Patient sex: F
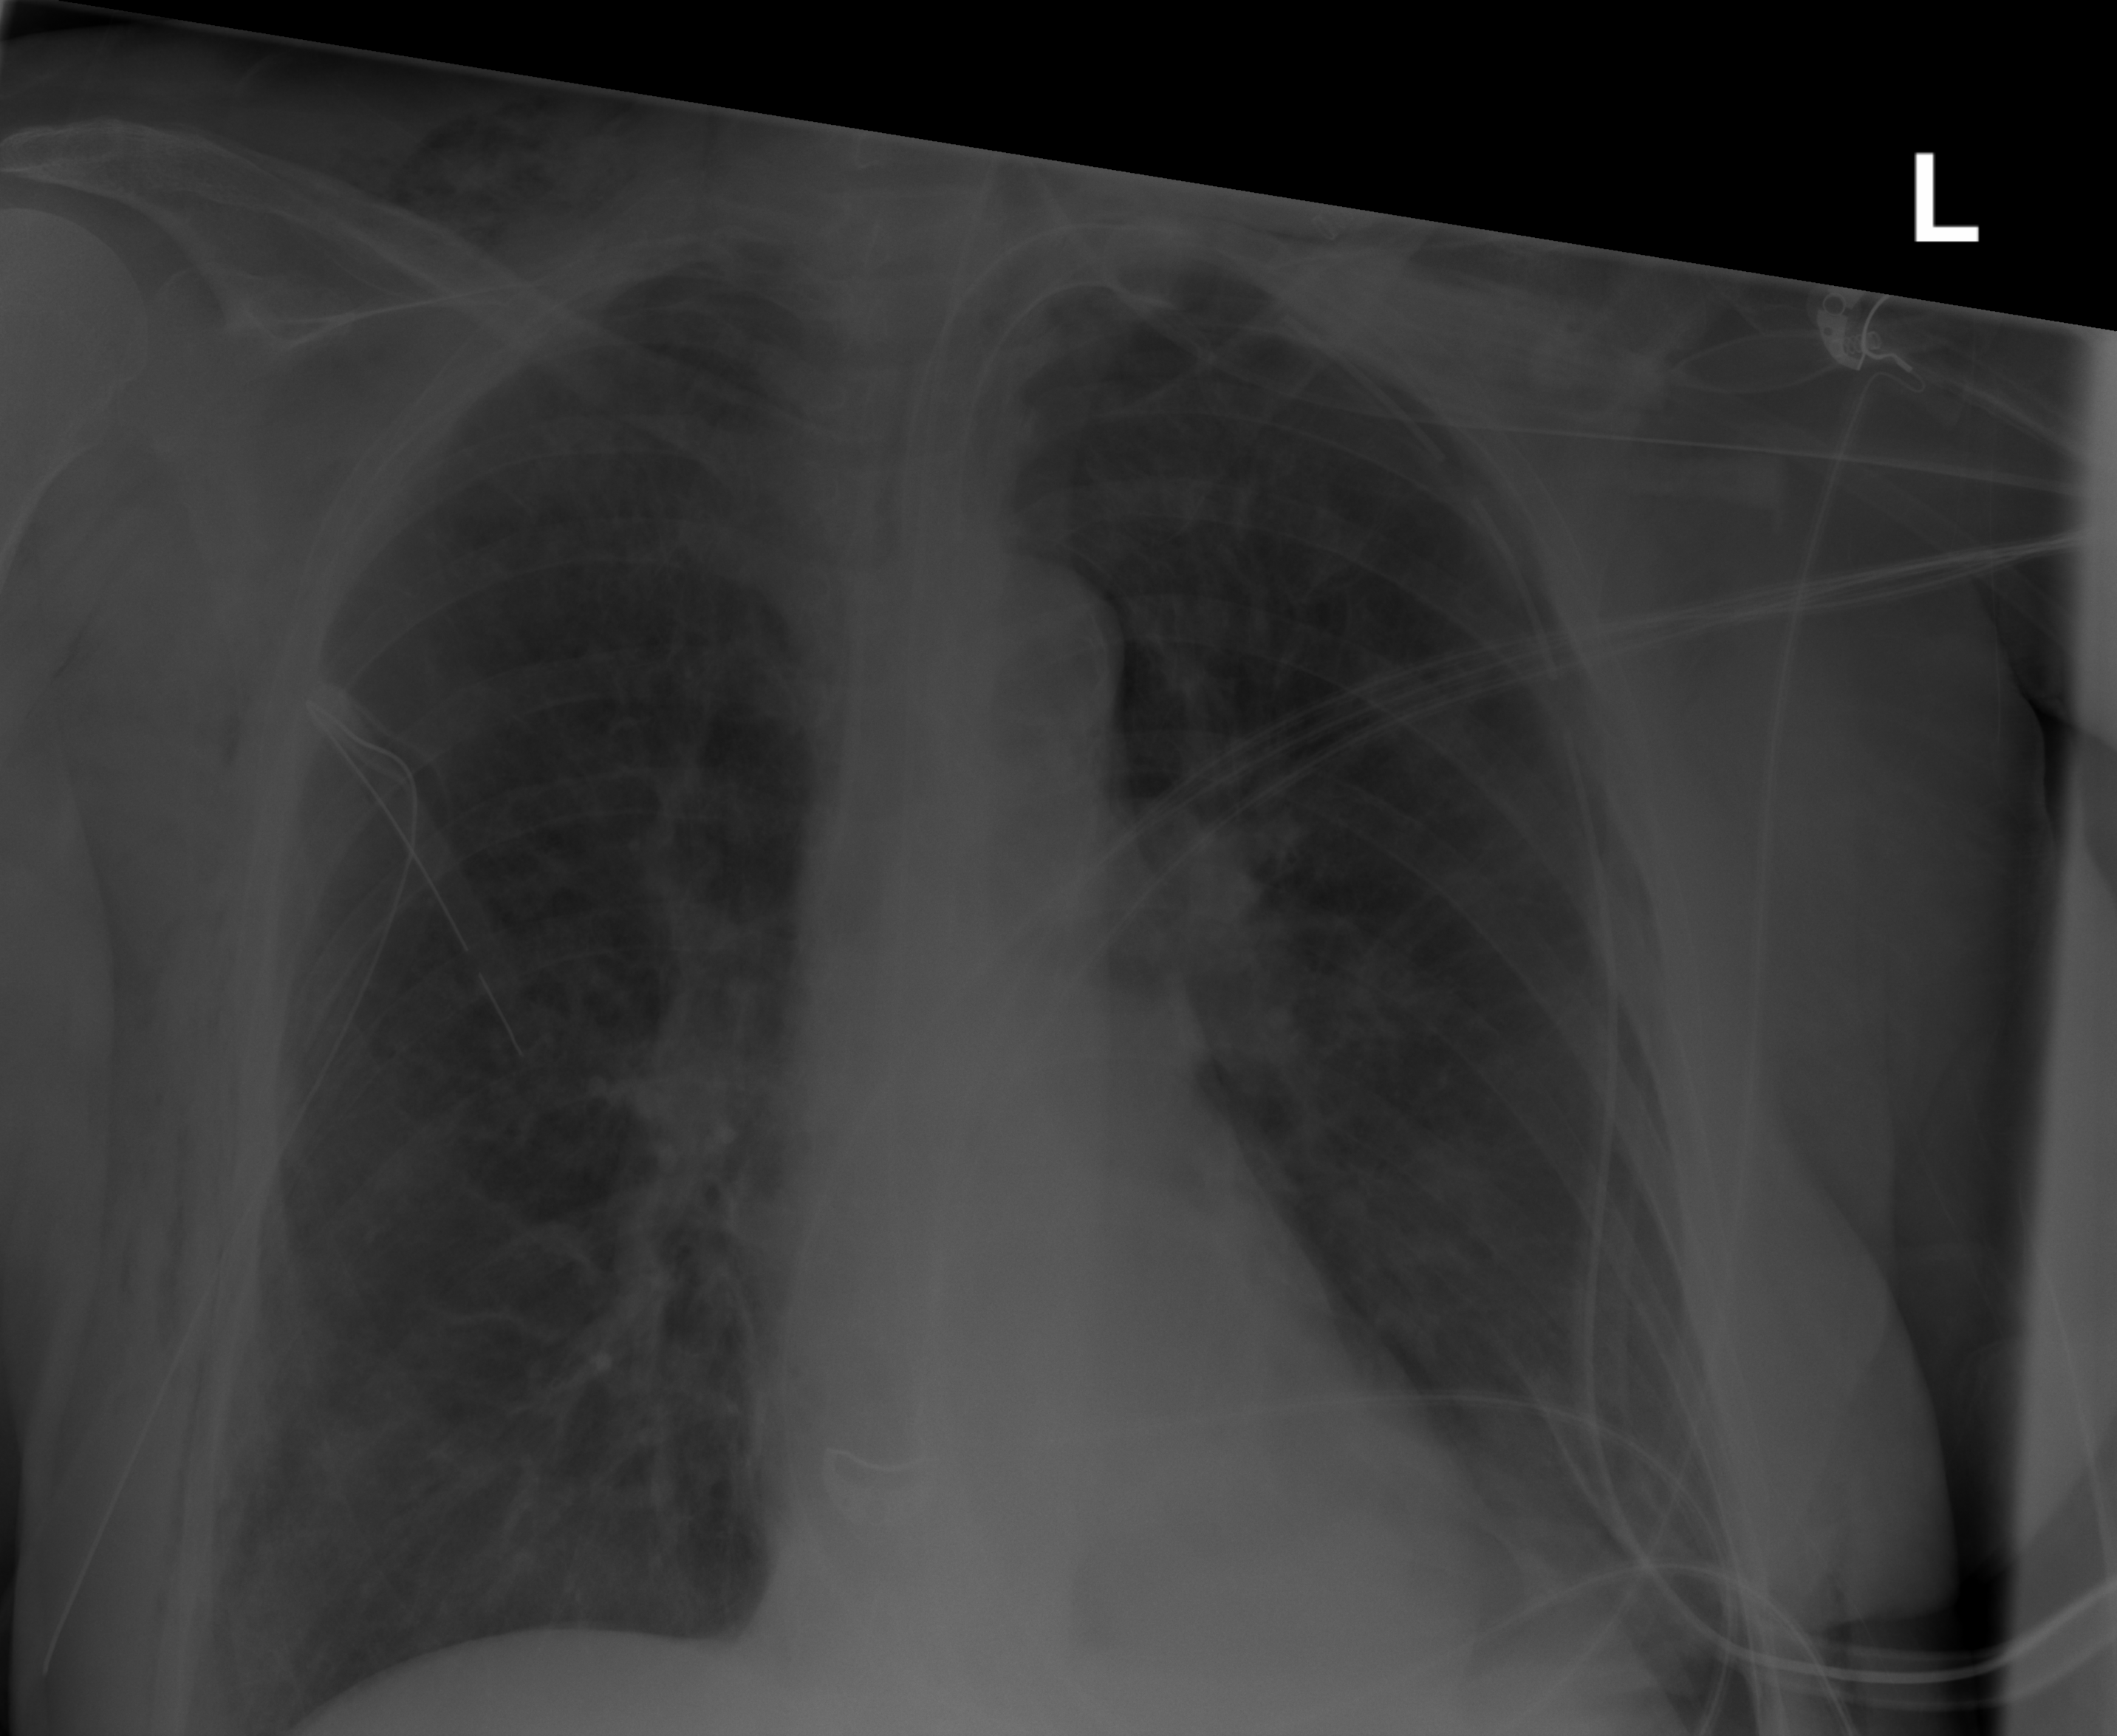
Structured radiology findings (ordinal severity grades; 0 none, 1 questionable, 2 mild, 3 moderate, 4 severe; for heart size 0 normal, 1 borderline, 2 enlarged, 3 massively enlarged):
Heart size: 0
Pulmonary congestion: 2
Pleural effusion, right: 0
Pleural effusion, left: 0
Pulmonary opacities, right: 0
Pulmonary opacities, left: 0
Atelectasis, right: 0
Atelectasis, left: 0